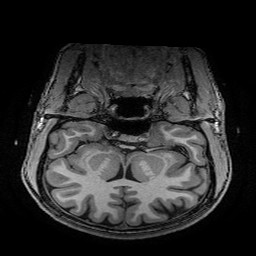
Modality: T1w
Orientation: sagittal
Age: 27
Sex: female
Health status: healthy
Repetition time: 2.53 s
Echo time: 0.0034 s